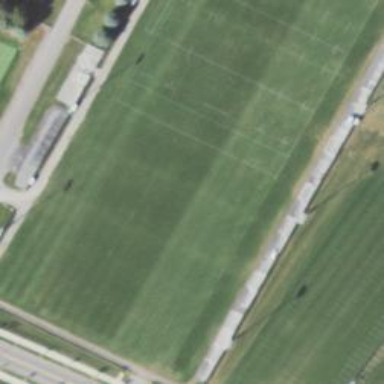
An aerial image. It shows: Soccer pitch with grass surface for leisure land.